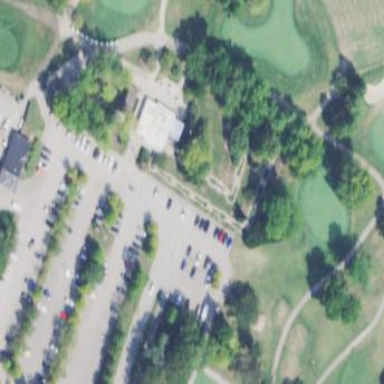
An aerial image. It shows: Miniature golf course.